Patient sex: F
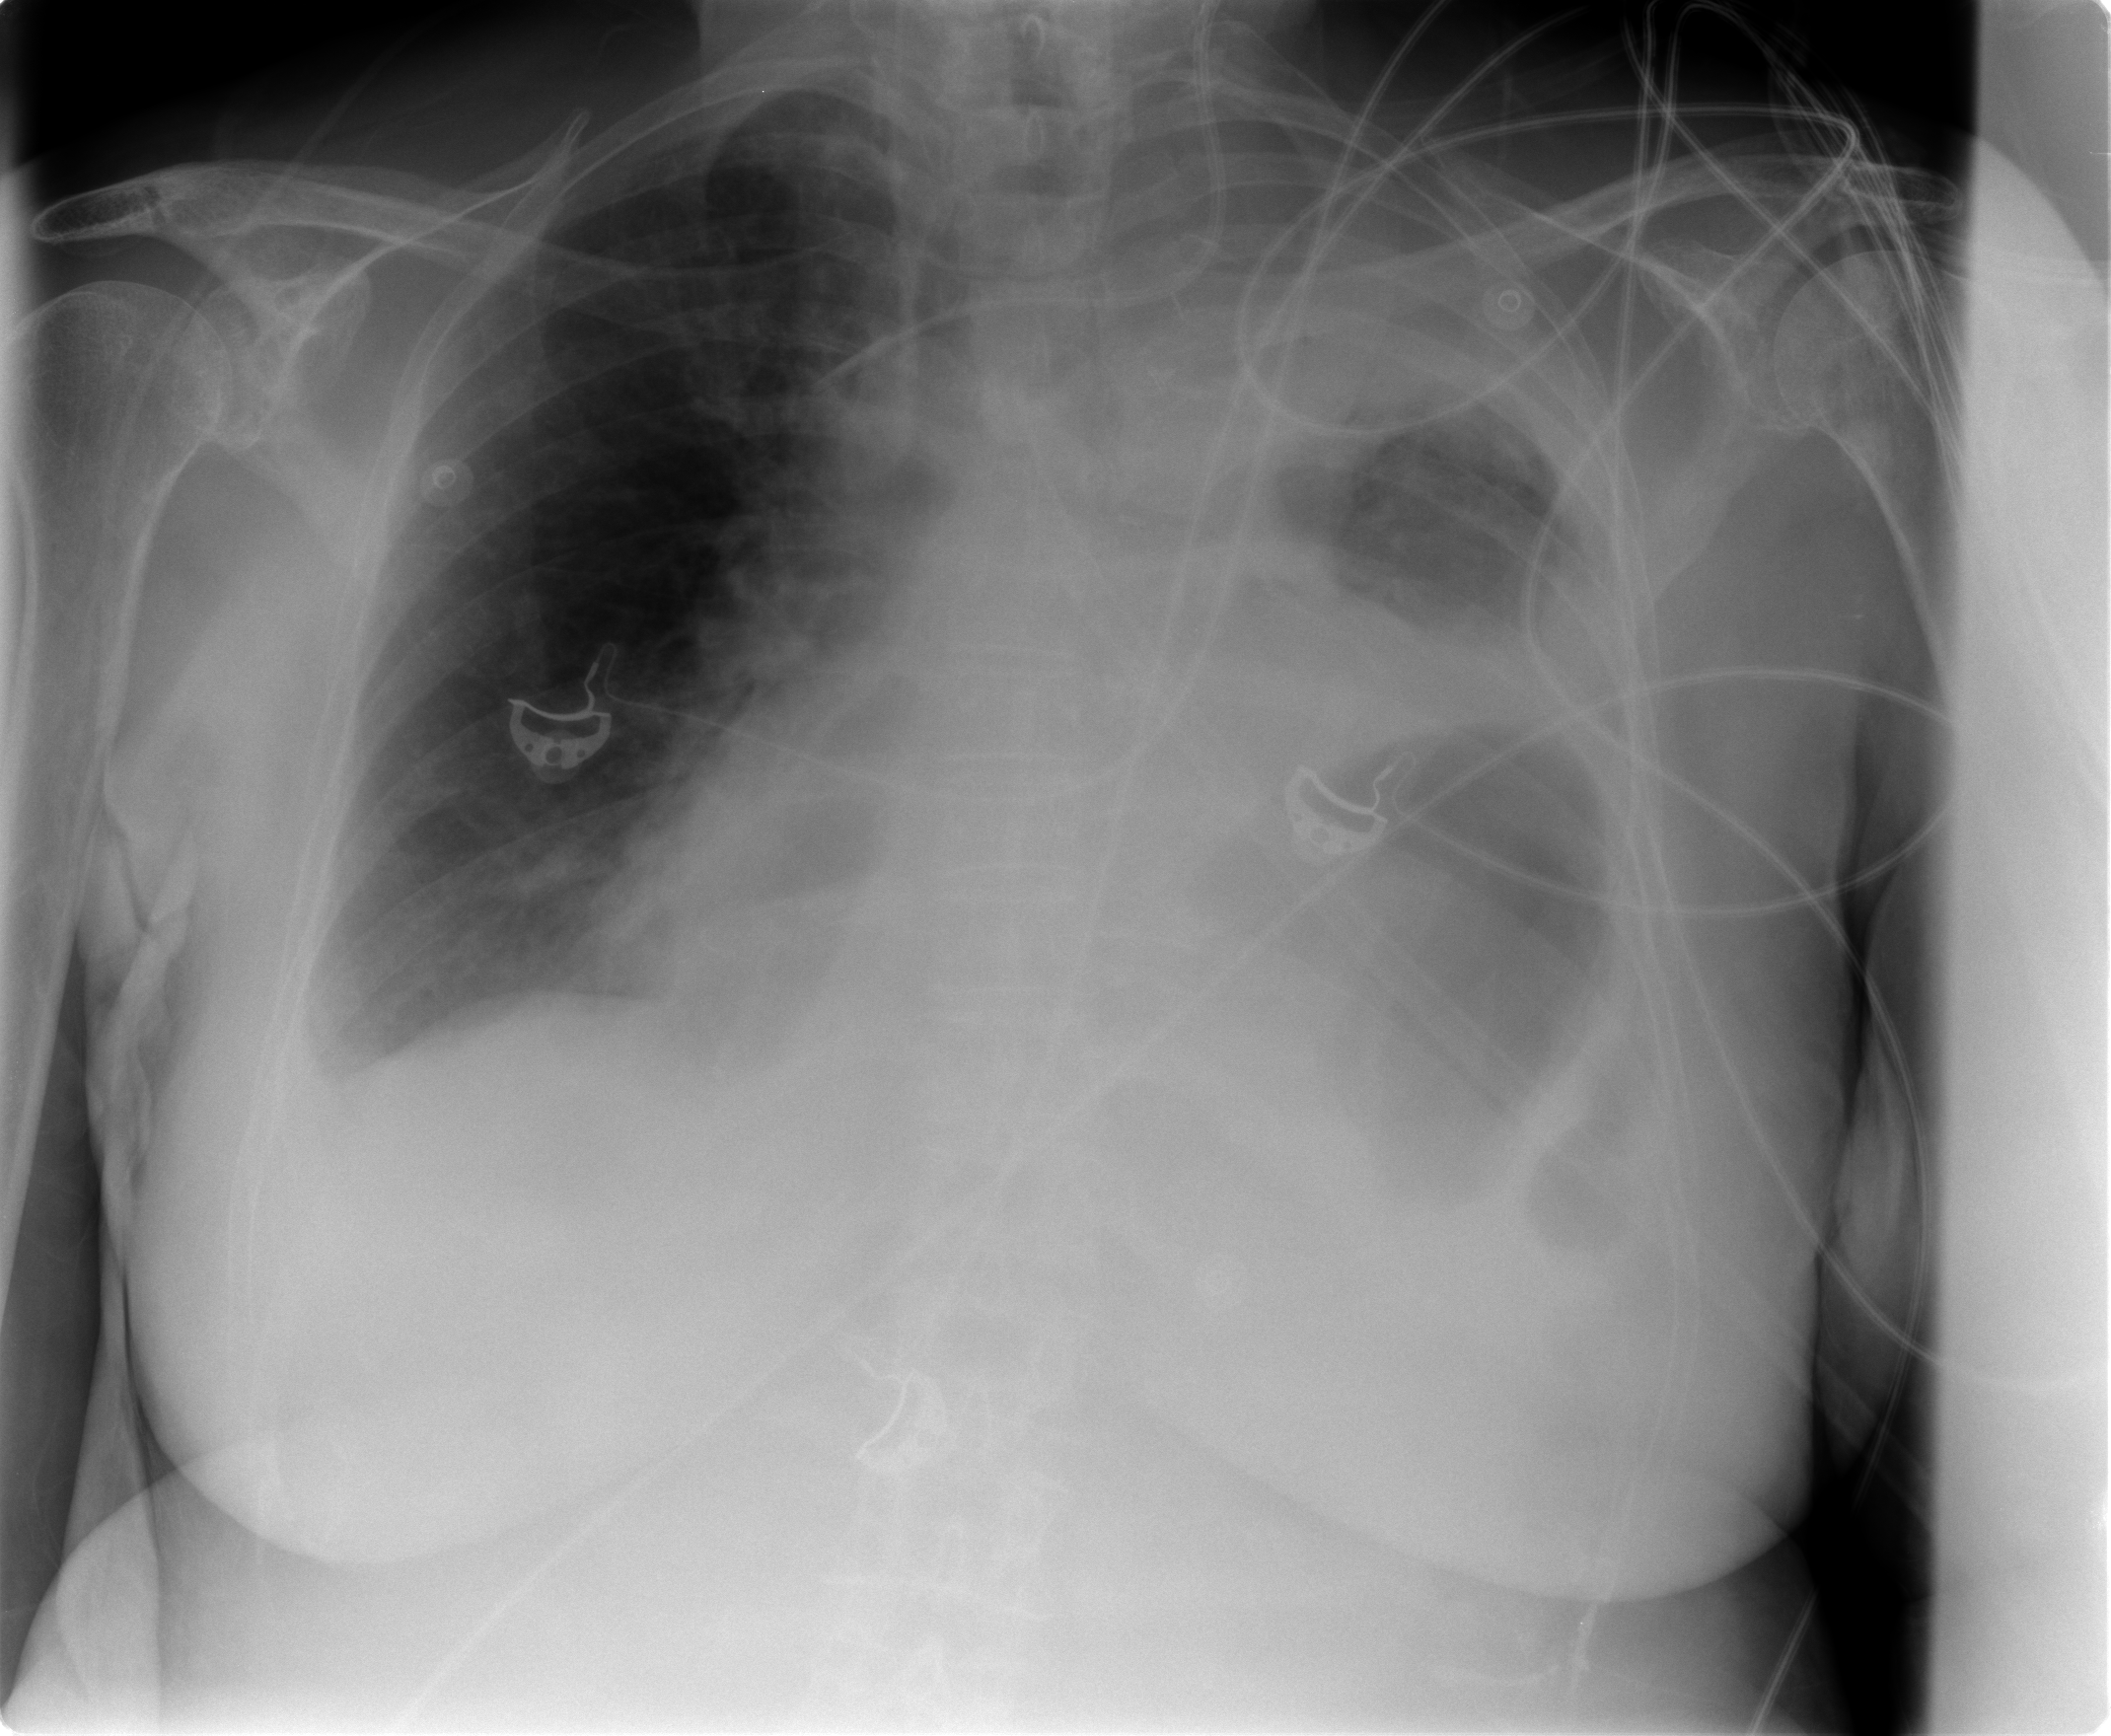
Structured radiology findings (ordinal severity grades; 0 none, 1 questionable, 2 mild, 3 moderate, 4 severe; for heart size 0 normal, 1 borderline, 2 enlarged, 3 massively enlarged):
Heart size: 3
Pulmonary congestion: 2
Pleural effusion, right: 2
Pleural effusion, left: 3
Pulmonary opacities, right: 0
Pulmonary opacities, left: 1
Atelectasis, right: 2
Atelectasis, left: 3